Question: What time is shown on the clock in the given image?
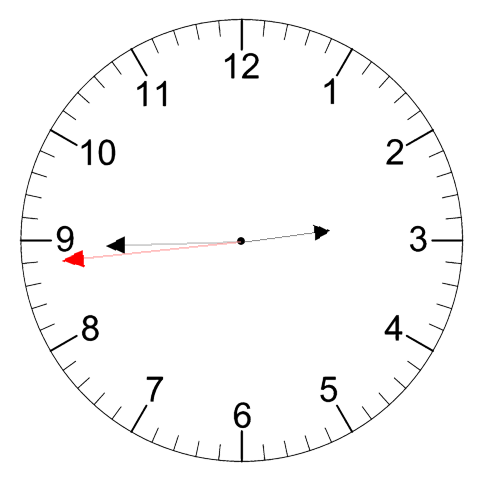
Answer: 02:44:44